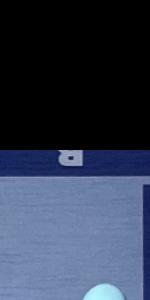
Label: Empty